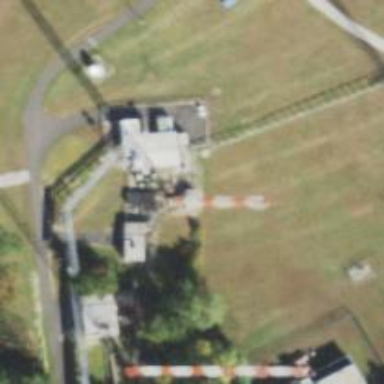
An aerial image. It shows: Mast tower used for communication.